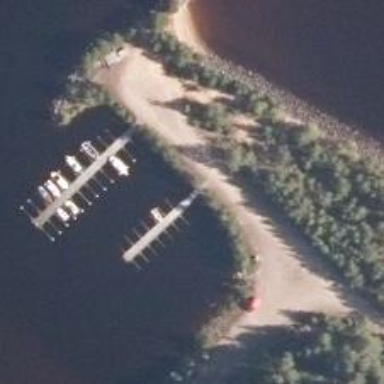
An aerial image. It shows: Man-made pier.